Interaction volume radius: 5 \u00c5
Interaction volume height: 10 \u00c5
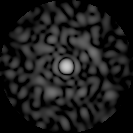
Disorder parameter: 0.868